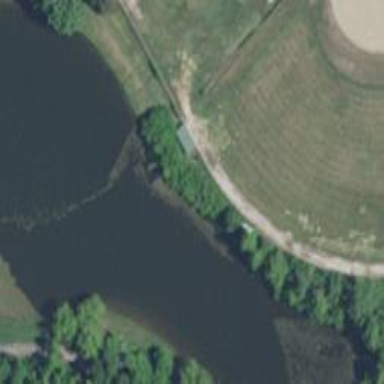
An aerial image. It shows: Peaceful pond surrounded by nature.